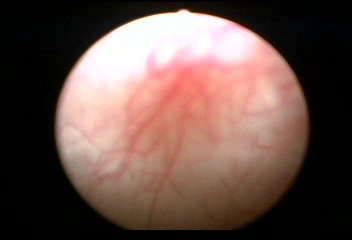
Modality: WLC
Class: Normal mucosa
Bladder cancer association: No